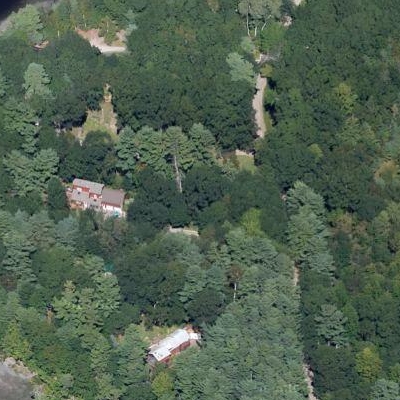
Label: Forest